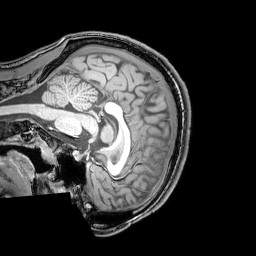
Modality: T1w
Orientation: sagittal
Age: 21
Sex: male
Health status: healthy
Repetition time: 0.081 s
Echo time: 0.037 s